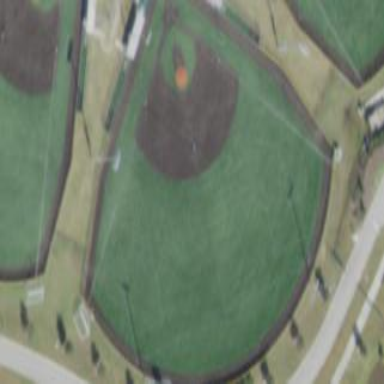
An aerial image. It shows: Baseball pitch for leisure land activities.